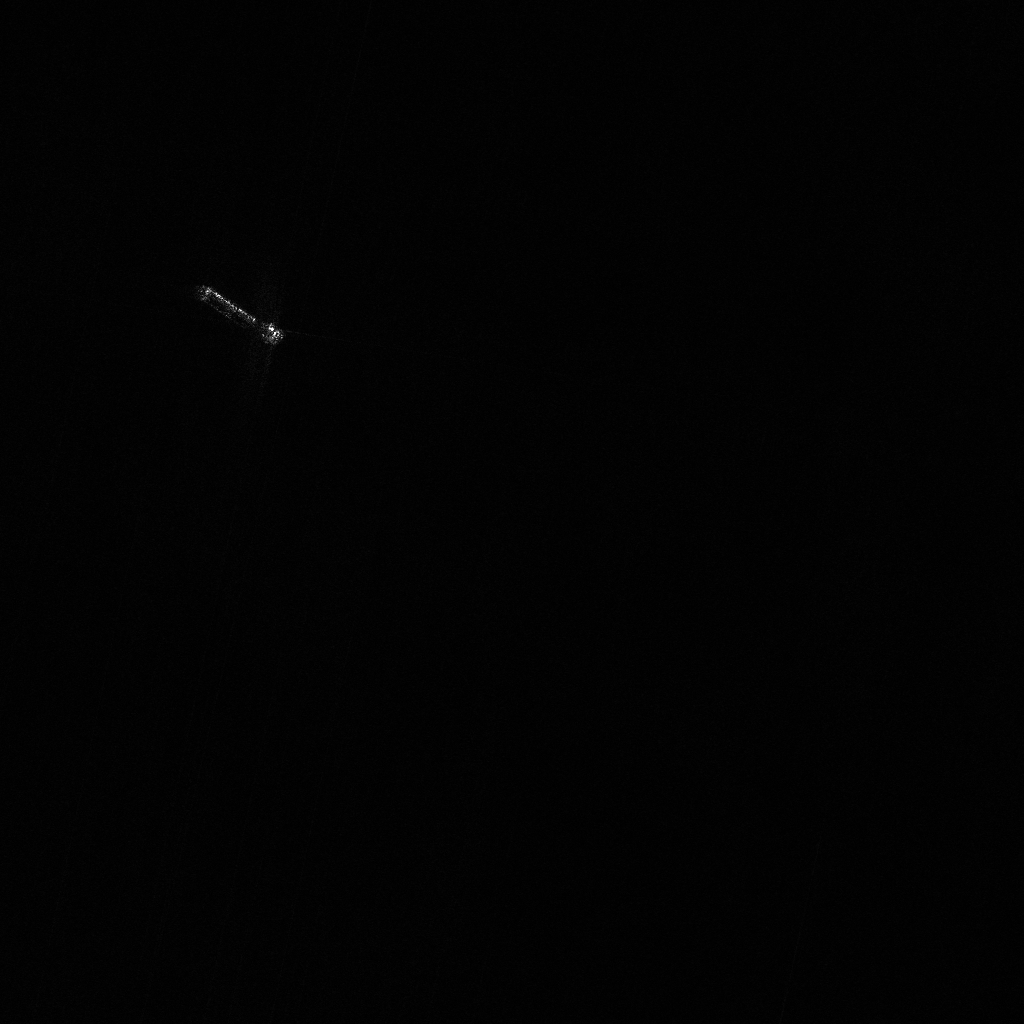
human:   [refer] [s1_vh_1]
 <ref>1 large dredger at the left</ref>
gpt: <box>[[17, 28, 28, 32, 28]]</box>